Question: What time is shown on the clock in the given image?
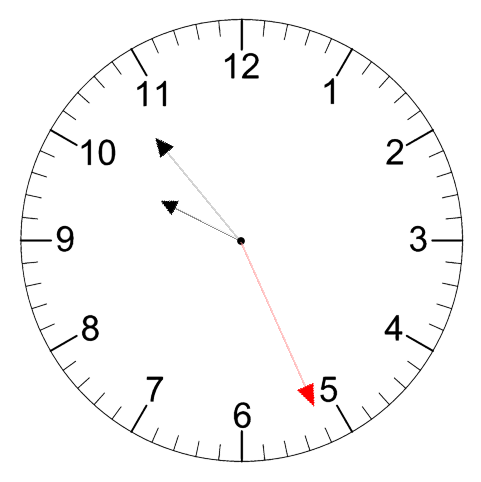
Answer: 09:53:26